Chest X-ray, PA view. Patient: 24 years old, sex F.
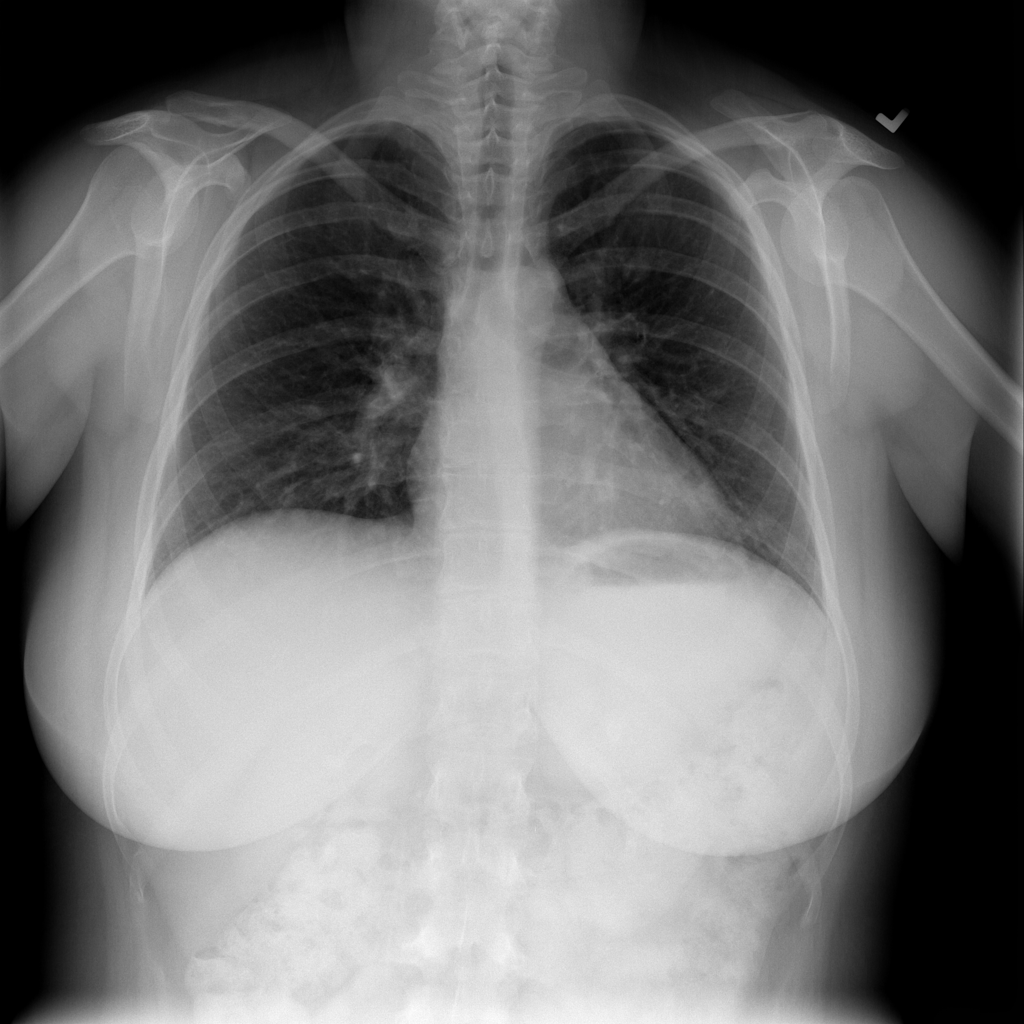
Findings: No Finding